Field crop: tomato
Growth stage: 1
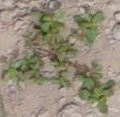
Species: portulaca